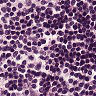
Metastatic tissue present: no